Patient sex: M
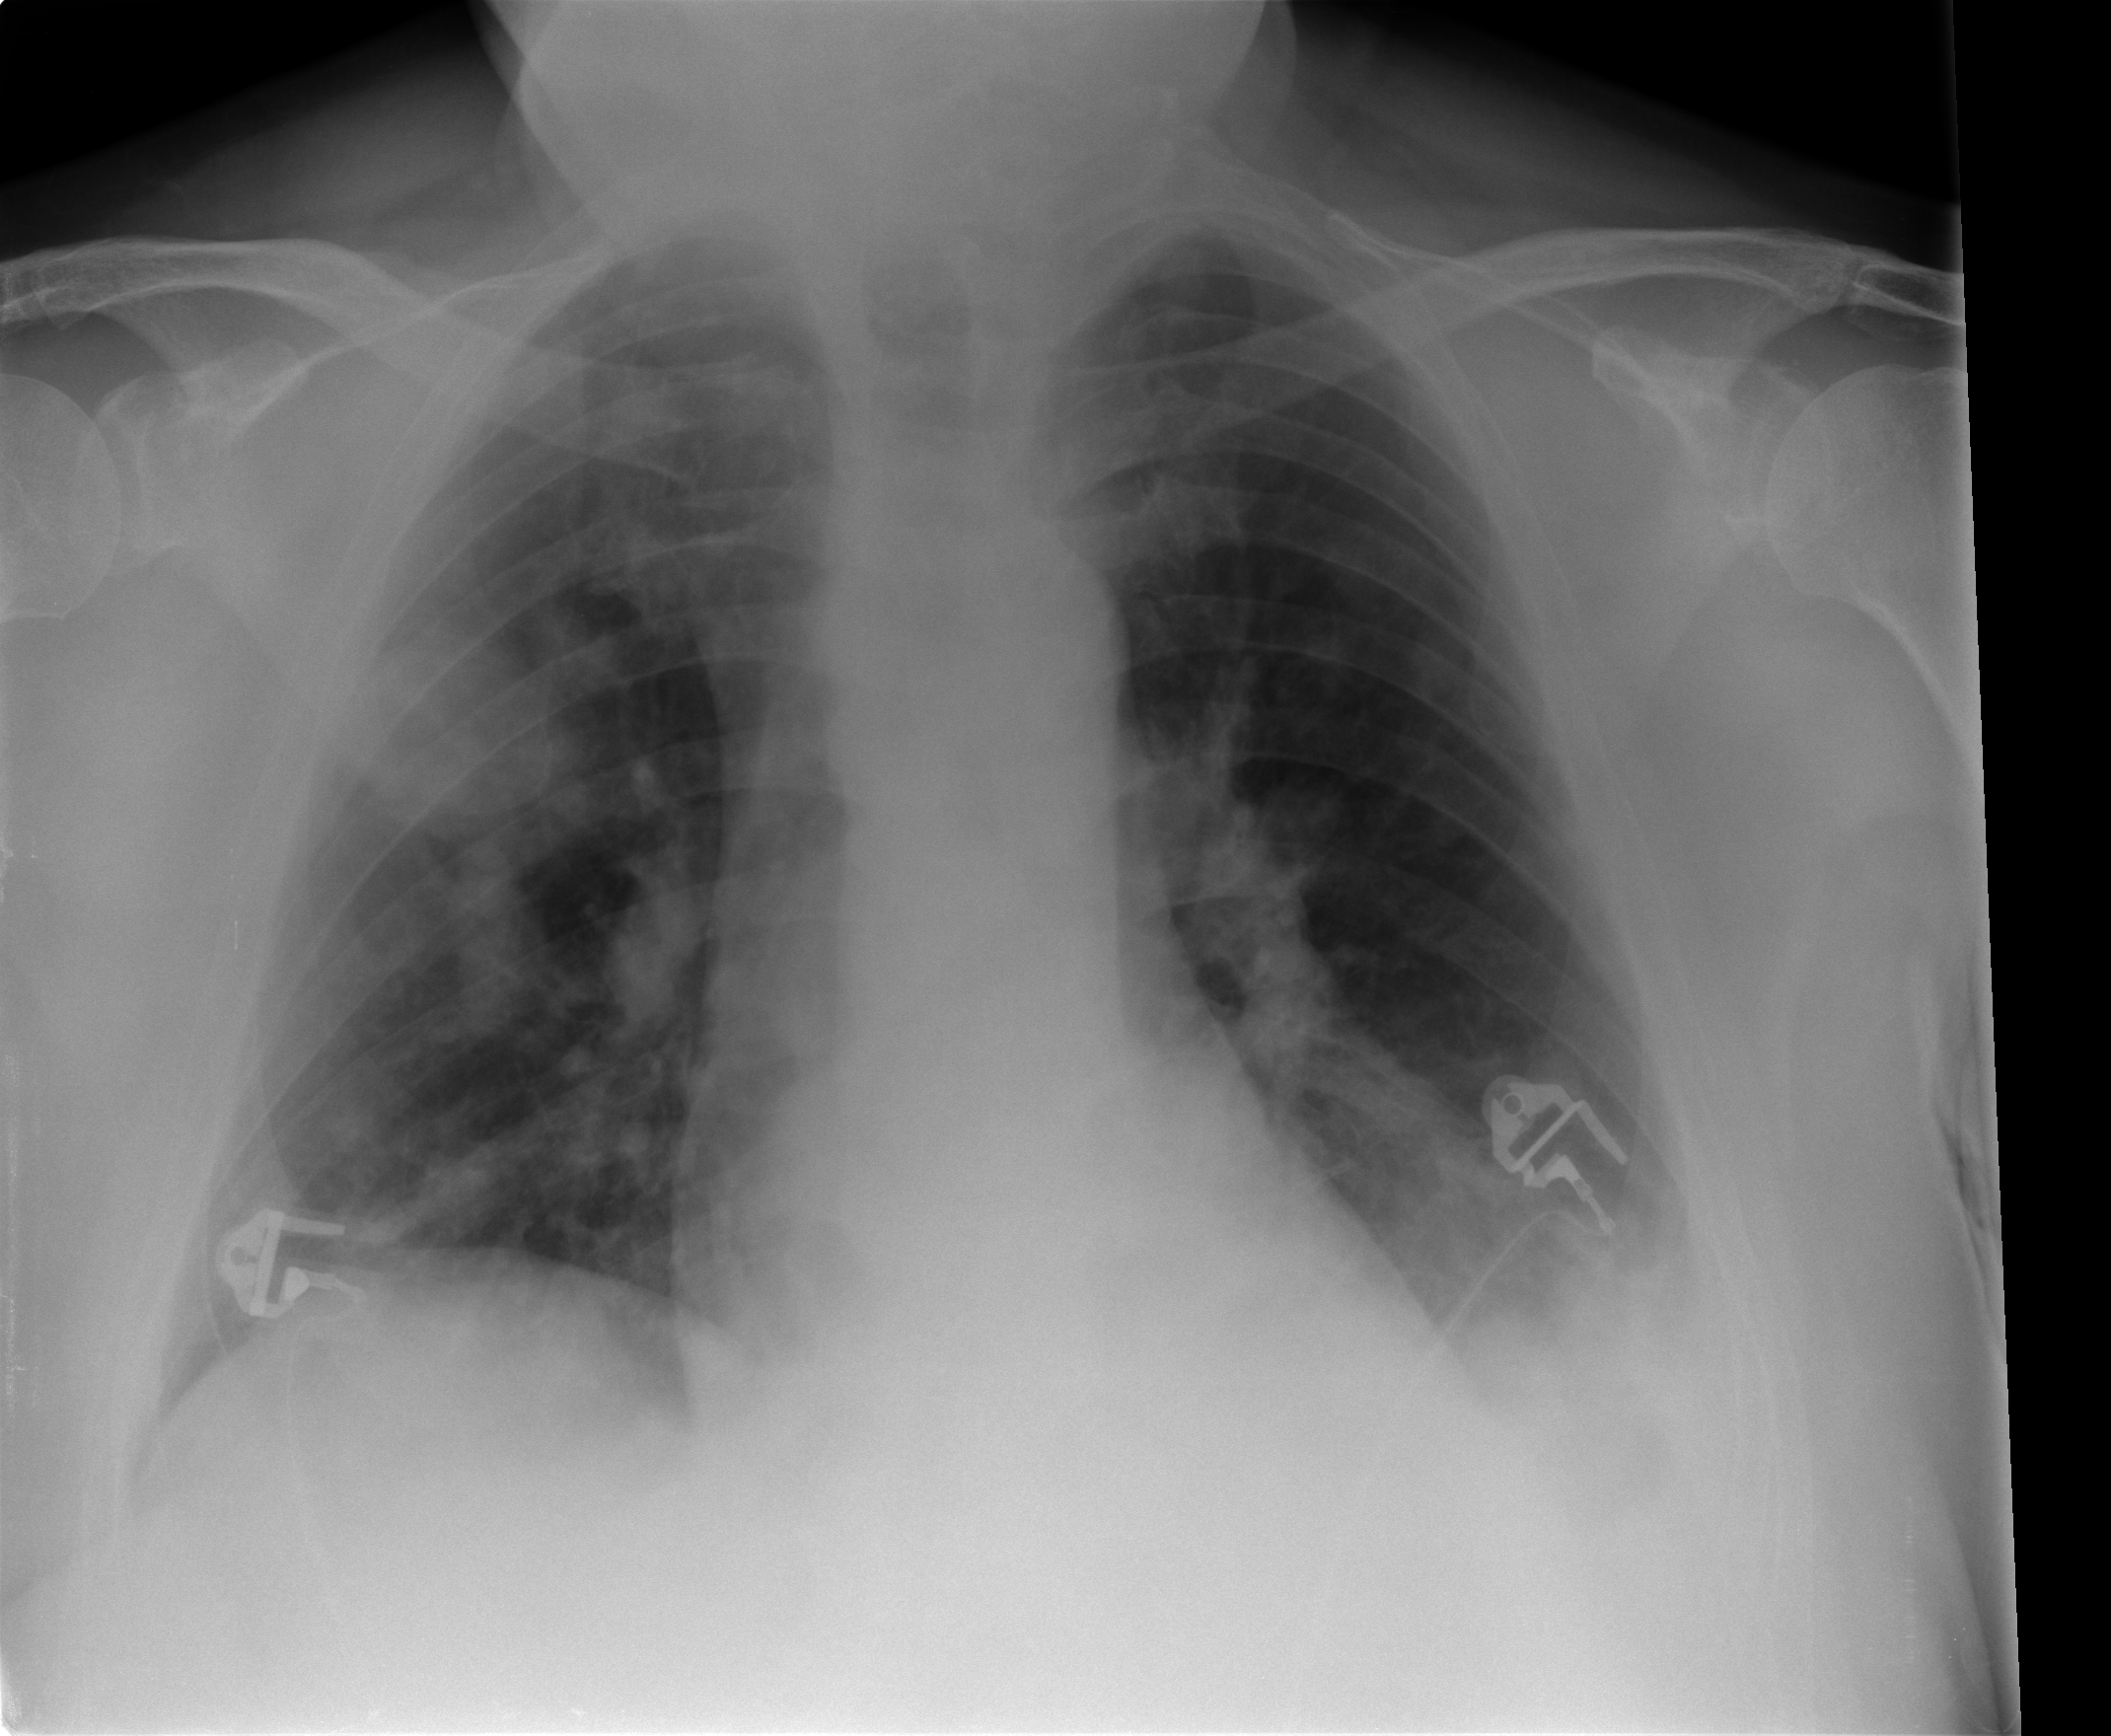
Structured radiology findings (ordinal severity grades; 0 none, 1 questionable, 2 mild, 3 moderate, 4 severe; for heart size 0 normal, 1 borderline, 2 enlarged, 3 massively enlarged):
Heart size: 0
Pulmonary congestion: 1
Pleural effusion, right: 0
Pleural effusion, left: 2
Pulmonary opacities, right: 3
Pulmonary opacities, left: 2
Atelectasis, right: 1
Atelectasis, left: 2